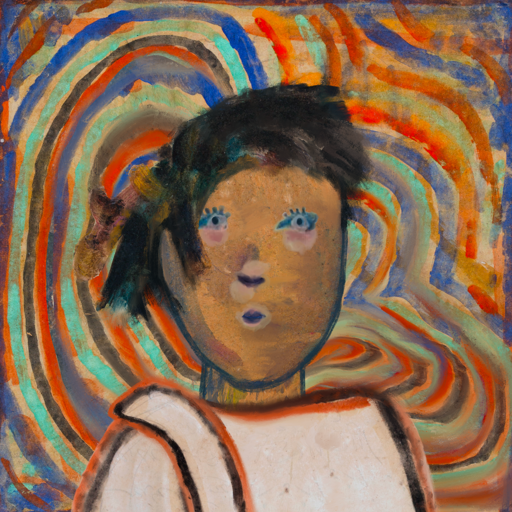
Background: Sisters, Head And Neck Front: In_The_Sun, Face Front: Hill_Girl, Bust: Roy_Bahadur, Hair Front: Pipe, Head Accessory: Blank, Second Necklace: Blank, Necklace: Blank, Baby: Blank